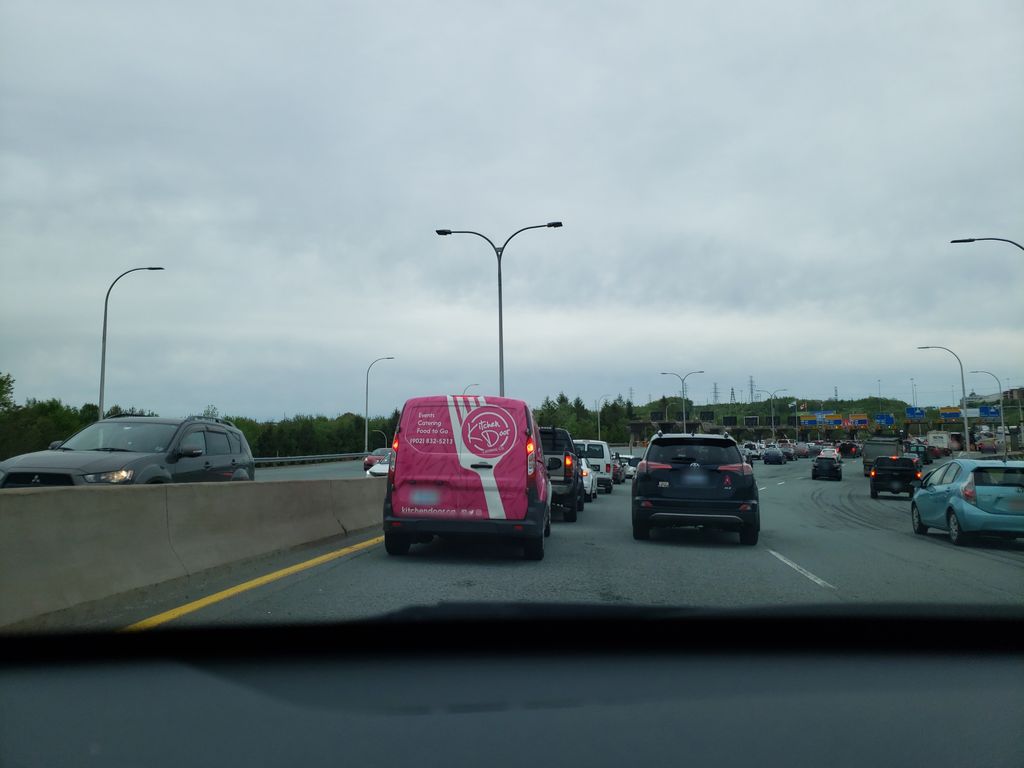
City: halifax